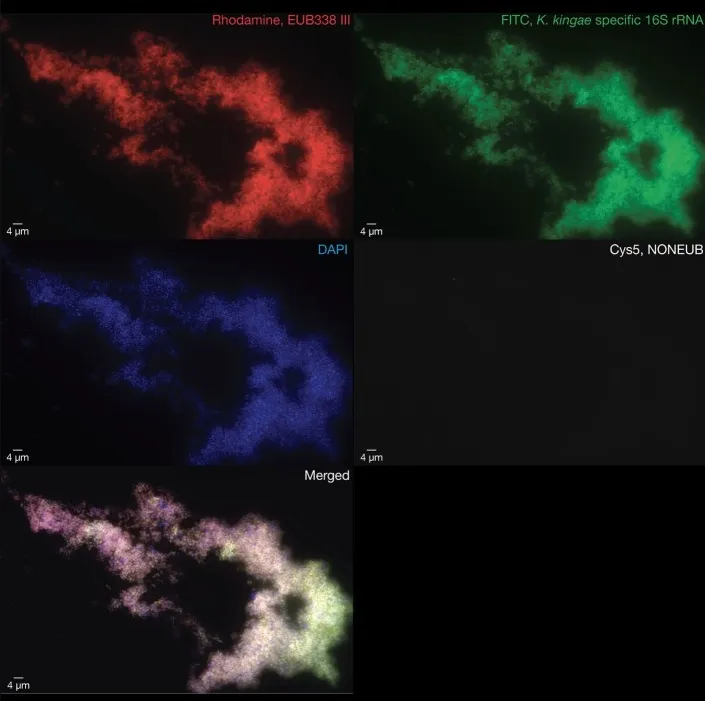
Multicolor fluorescence in situ hybridization assays were performed on the pathogenic synovial fluid after this latter was formalin fixed and paraffin embedded. Large numbers of viable coccobacilli representing the causative Kingella kingae strains are visualized in red using a rhodamine-labeled probe targeting a consensus sequence of the bacterial 16S rRNA gene (EUB388 III, top left), in green using an FITC-labeled probe targeting the K. kingae-specific V1 region of the 16S rRNA gene (top right), and in blue using a DAPI probe to label deoxyribonucleic acid (middle left). An internal negative control was performed by using a bacterial non EUB388 probe (middle right). The merged image was obtained summing the four abovementioned images (bottom left).
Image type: pathology (fish)